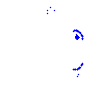
Particle: electron